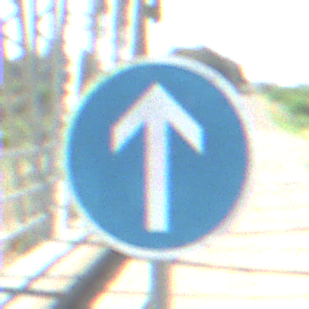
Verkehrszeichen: VorgeschriebeneFahrtrichtungGeradeaus
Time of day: MorningAfternoon
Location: Outdoor (Special)
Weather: Clear
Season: NotSpecified
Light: Natural